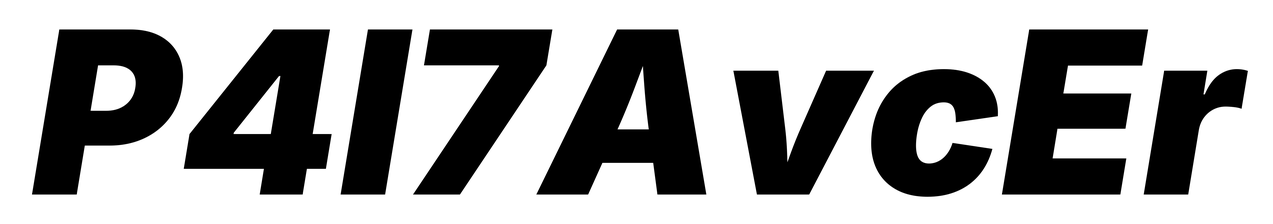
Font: Inter-Italic_Black_Italic